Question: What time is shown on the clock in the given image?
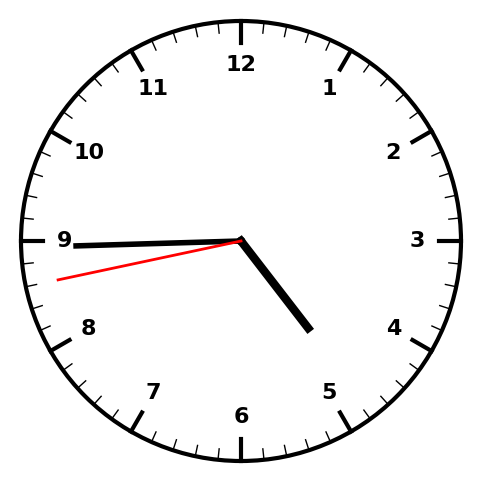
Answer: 04:44:43